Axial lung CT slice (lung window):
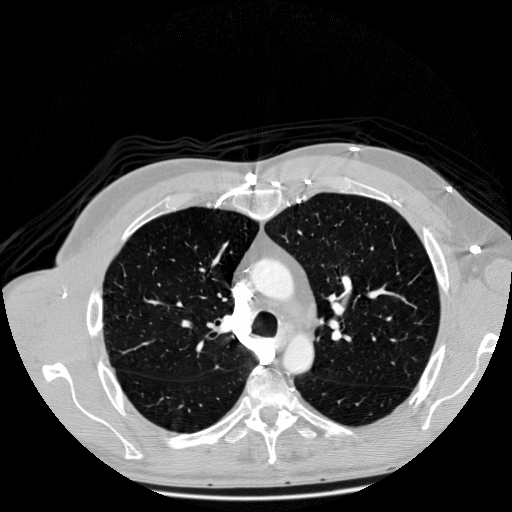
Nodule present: no